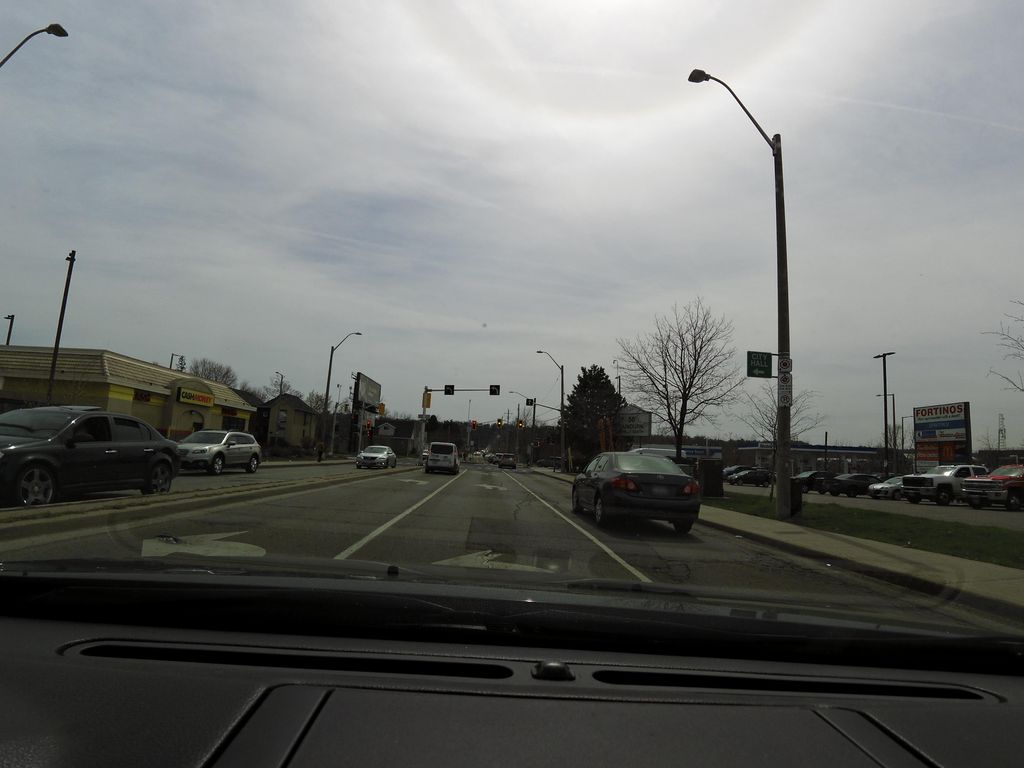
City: hamilton